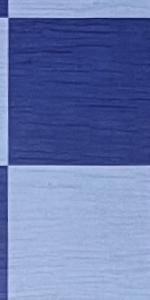
Label: Empty